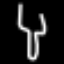
Label: fork